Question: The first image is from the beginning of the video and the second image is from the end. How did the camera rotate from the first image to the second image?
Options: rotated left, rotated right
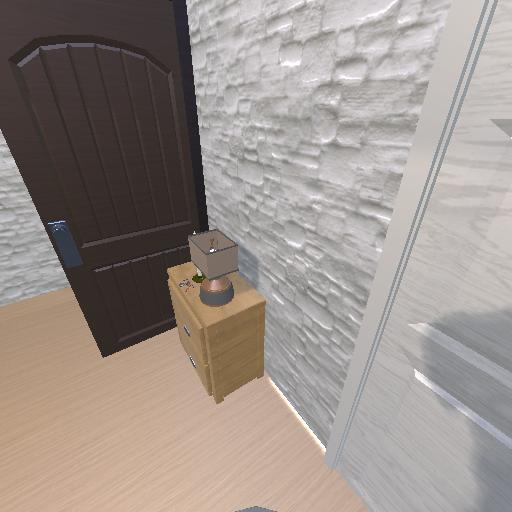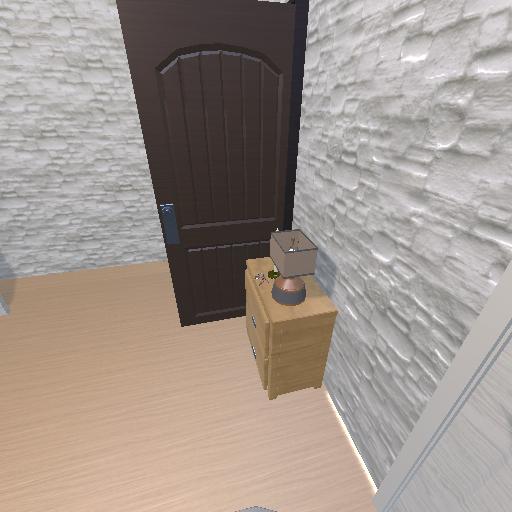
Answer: rotated left